Interaction volume radius: 10 \u00c5
Interaction volume height: 20 \u00c5
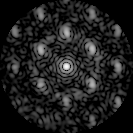
Disorder parameter: 0.4875